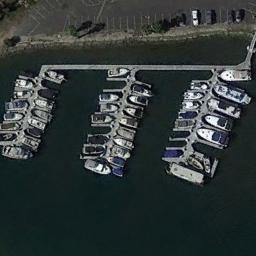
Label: harbor